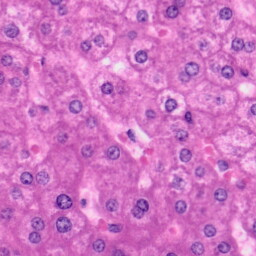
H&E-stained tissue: Liver